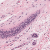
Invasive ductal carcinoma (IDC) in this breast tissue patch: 0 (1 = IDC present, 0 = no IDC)